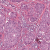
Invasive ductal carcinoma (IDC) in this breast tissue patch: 1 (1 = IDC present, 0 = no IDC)